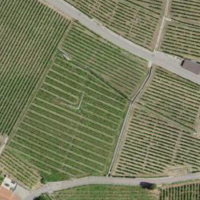
EUNIS habitat code: 40
Species observed at this site:
Angelica archangelica